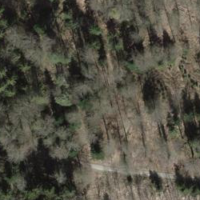
EUNIS habitat code: 41
Species observed at this site:
Lamium galeobdolon